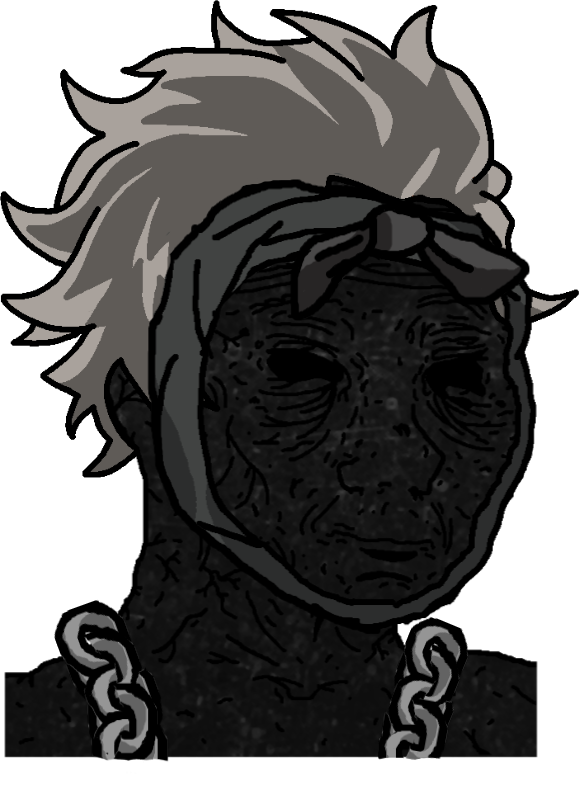
Label: 5_Withered_Wojak